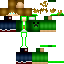
A male human skin with medium skin, wearing brown long hair dressed in a green hoodie and red pants, featuring a closed mouth.